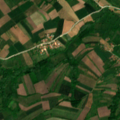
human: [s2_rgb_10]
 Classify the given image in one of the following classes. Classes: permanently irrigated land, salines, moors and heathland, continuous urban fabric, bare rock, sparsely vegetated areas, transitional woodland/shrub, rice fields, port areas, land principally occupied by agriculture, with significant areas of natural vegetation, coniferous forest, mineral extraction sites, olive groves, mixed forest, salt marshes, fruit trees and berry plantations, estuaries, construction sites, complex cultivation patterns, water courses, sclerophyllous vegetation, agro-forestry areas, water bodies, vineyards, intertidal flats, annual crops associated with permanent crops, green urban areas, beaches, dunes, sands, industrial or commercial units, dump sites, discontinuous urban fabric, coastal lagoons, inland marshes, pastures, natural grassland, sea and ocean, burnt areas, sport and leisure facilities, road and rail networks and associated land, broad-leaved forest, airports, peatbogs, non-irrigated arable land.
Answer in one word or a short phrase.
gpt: complex cultivation patterns, land principally occupied by agriculture, with significant areas of natural vegetation